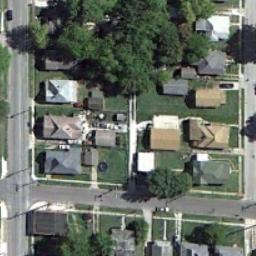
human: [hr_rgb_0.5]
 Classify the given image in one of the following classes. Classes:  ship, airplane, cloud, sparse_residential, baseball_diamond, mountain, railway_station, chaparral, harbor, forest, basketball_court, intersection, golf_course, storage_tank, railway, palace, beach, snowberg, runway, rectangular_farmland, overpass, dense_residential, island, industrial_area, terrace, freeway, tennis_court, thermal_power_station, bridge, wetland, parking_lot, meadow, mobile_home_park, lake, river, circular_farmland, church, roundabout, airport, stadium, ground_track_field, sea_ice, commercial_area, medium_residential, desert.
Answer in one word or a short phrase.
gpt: medium_residential